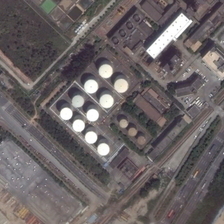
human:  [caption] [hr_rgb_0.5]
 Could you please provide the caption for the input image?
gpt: there is a spacious road around the neat arrangement of circular roof construction .

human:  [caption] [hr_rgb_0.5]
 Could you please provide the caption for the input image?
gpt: the green roof is a road in front of the house .

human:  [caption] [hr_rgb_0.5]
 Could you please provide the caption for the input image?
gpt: the silver dome neatly arranged buildings and many grey roof buildings around the road cross .

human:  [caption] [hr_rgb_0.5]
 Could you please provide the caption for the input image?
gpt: behind the grey roof houses are rows of storagetanks .

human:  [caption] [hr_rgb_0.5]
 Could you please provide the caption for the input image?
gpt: there is a spacious road around the neat arrangement of circular roof construction .